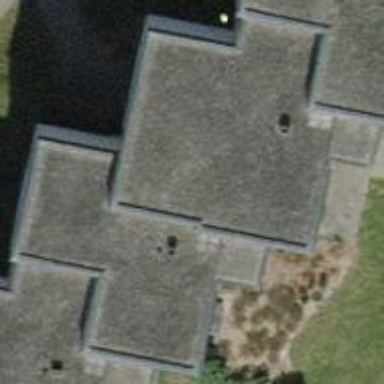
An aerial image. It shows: Flat-roofed apartment building.